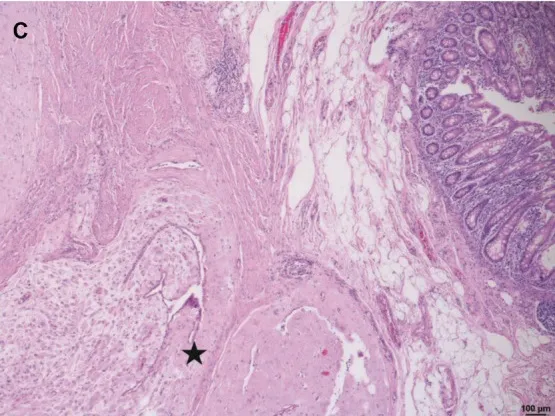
Laparoscopic and histopathological findings. Higher magnification (H&E, 50x) shows decidualized stroma with myxoid changes and endometrioid glands (star) within the wall of the appendix (C).
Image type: pathology (h&e)